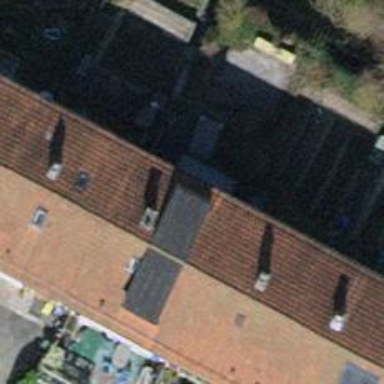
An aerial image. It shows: Building with tile roof.